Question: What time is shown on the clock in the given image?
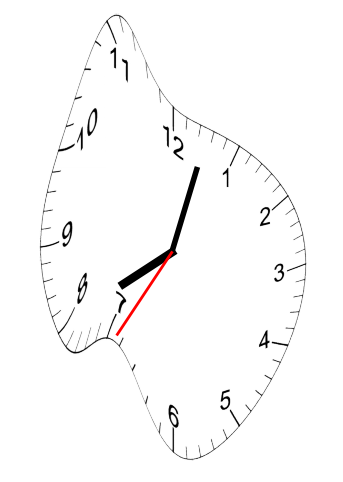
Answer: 08:02:35